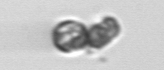
Label: Thalassiosira